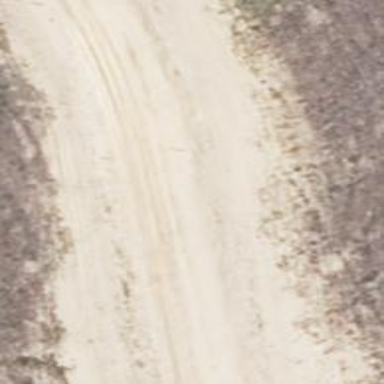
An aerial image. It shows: Sandy track road with grade 4 track type.